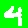
Digit: 4